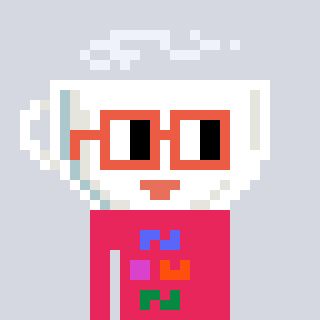
a pixel art character with square orange glasses, a mug-shaped head and a redpinkish-colored body on a cool background